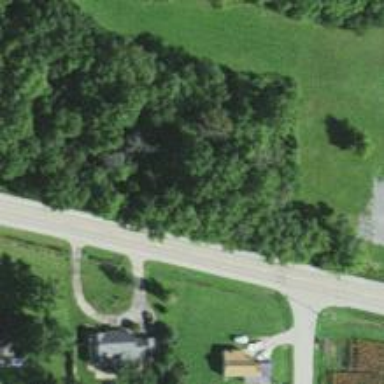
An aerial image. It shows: Secondary road.